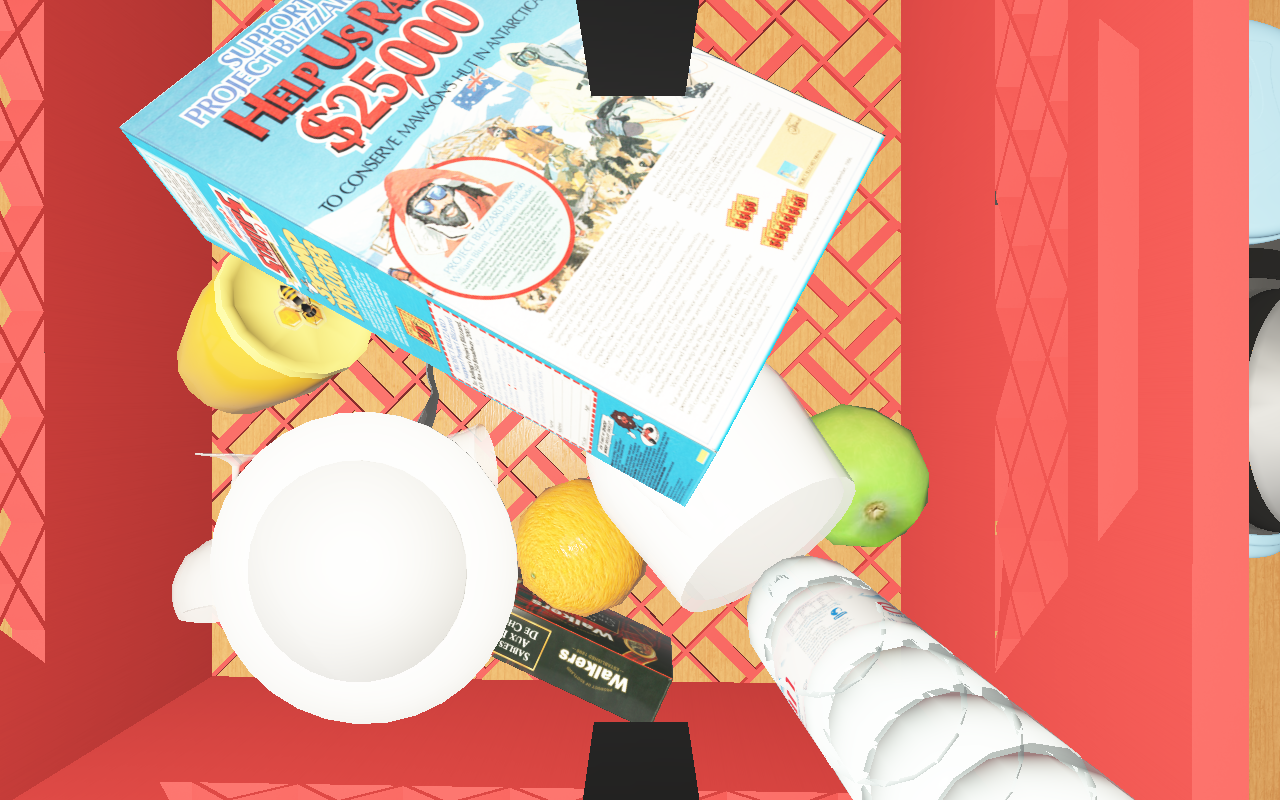
Objects in the scene:
water bottle
apple
orange
spoon
plate
glass
wineglass
jam jar
cereal box